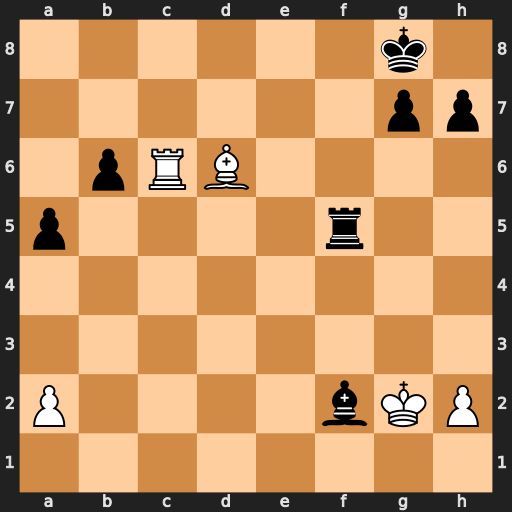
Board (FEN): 6k1/6pp/1pRB4/p4r2/8/8/P4bKP/8
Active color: w
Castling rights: -
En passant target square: -
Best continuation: Rc8+ Kf7 Rf8+ Ke6 Rxf5 Kxf5 Kxf2